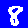
Digit: 8